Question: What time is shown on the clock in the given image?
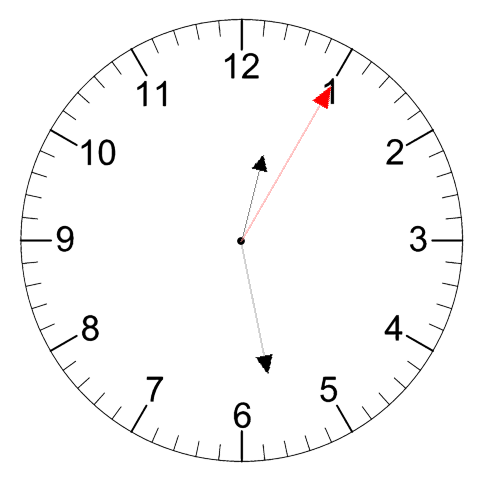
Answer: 12:28:05